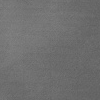
Atmospheric dust classification: dusty